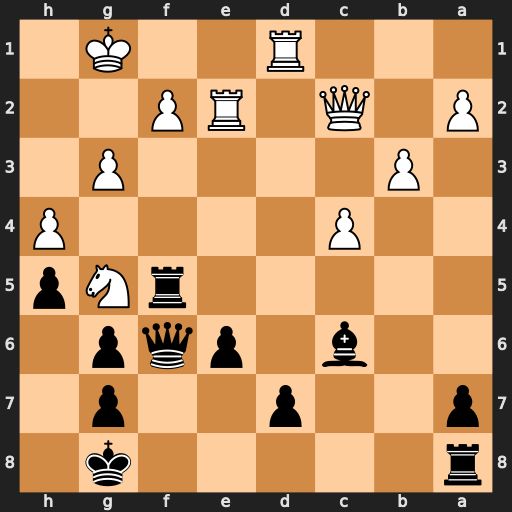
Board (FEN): r5k1/p2p2p1/2b1pqp1/5rNp/2P4P/1P4P1/P1Q1RP2/3R2K1
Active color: b
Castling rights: -
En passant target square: -
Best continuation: Rxg5 hxg5 Qf3